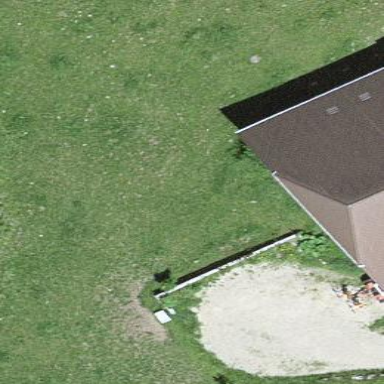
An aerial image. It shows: Rural barn.